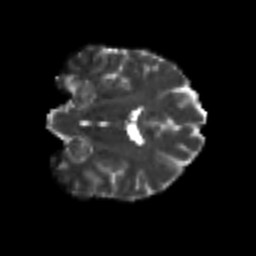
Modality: T2w
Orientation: coronal
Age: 25
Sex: male
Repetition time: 8.4 s
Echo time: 0.09 s